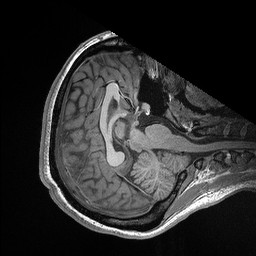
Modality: T1w
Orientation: axial
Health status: healthy
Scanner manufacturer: siemens
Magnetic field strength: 3 T
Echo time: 0.00298 s